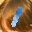
Label: 1